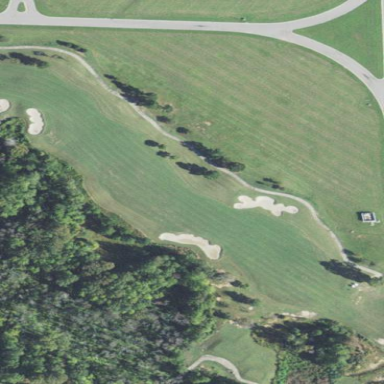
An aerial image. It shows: Rough area on grassy golf course.